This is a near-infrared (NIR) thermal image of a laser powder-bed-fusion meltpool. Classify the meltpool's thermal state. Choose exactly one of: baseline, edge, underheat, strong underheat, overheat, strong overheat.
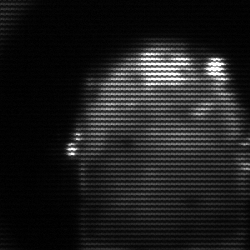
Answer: baseline